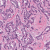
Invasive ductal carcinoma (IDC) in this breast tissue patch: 1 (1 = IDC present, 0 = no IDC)